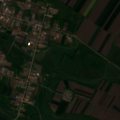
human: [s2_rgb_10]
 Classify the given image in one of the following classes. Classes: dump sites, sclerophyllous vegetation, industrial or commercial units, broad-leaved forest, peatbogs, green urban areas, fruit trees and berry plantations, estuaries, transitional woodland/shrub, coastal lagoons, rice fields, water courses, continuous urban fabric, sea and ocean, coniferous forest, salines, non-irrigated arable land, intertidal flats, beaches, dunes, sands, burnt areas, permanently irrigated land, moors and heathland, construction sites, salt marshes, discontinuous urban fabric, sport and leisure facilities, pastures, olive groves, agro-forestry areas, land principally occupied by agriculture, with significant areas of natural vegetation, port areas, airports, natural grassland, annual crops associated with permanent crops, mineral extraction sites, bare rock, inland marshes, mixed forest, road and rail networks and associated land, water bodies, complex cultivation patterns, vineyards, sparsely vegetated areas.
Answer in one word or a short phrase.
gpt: discontinuous urban fabric, non-irrigated arable land, pastures, land principally occupied by agriculture, with significant areas of natural vegetation